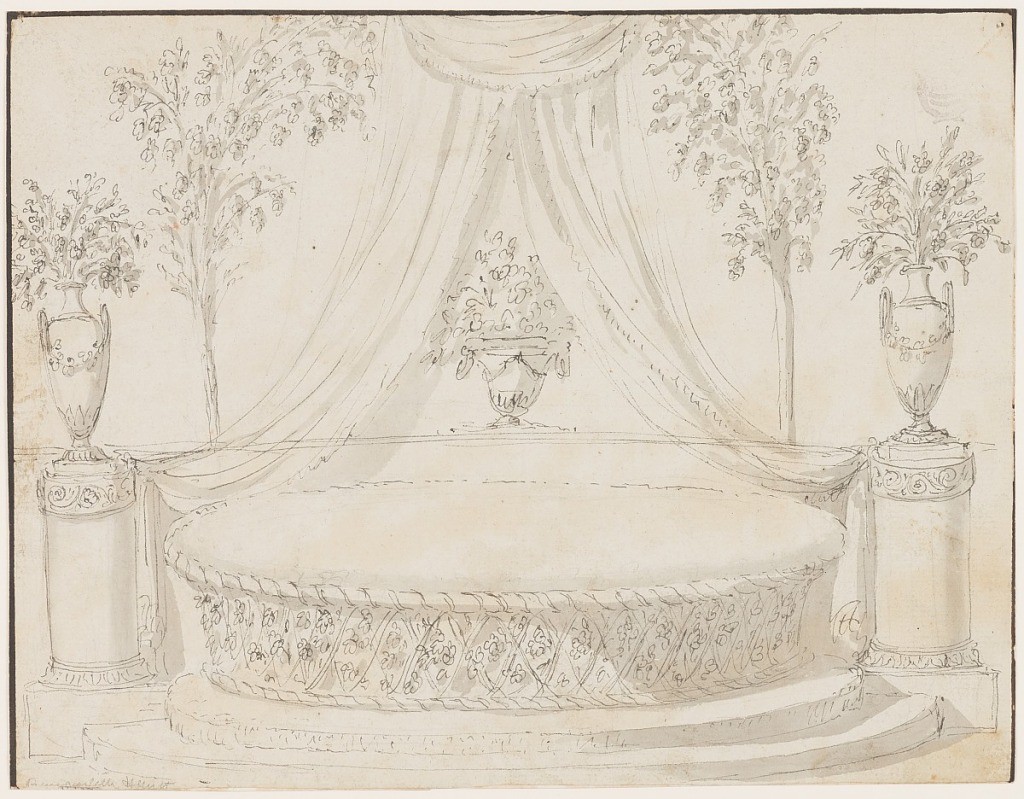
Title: Sofa
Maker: Giuseppe Barberi, Italian, 1746–1809
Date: ca. 1800
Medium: Pen and and gray brown ink, brush and gray wash on blued-white laid paper, lined
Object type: Drawing
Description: Elevation of an oval sofa with a woven base, standing on a stepped platform. On either side is a column supporting a vase with floral sprays. Two cushions on the sofa, each with a bow. At center, a figural vase with floral sprays sits under drapery .